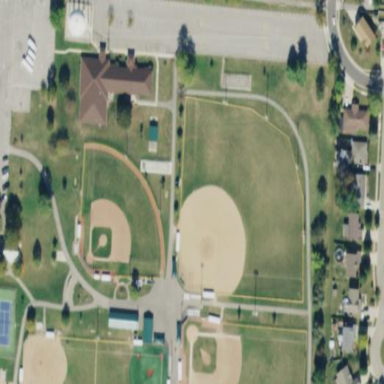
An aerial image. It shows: Baseball pitch for leisure land.